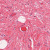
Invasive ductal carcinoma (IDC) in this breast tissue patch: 0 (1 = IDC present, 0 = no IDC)